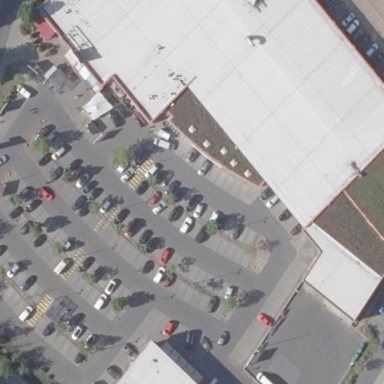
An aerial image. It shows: Mall.